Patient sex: M
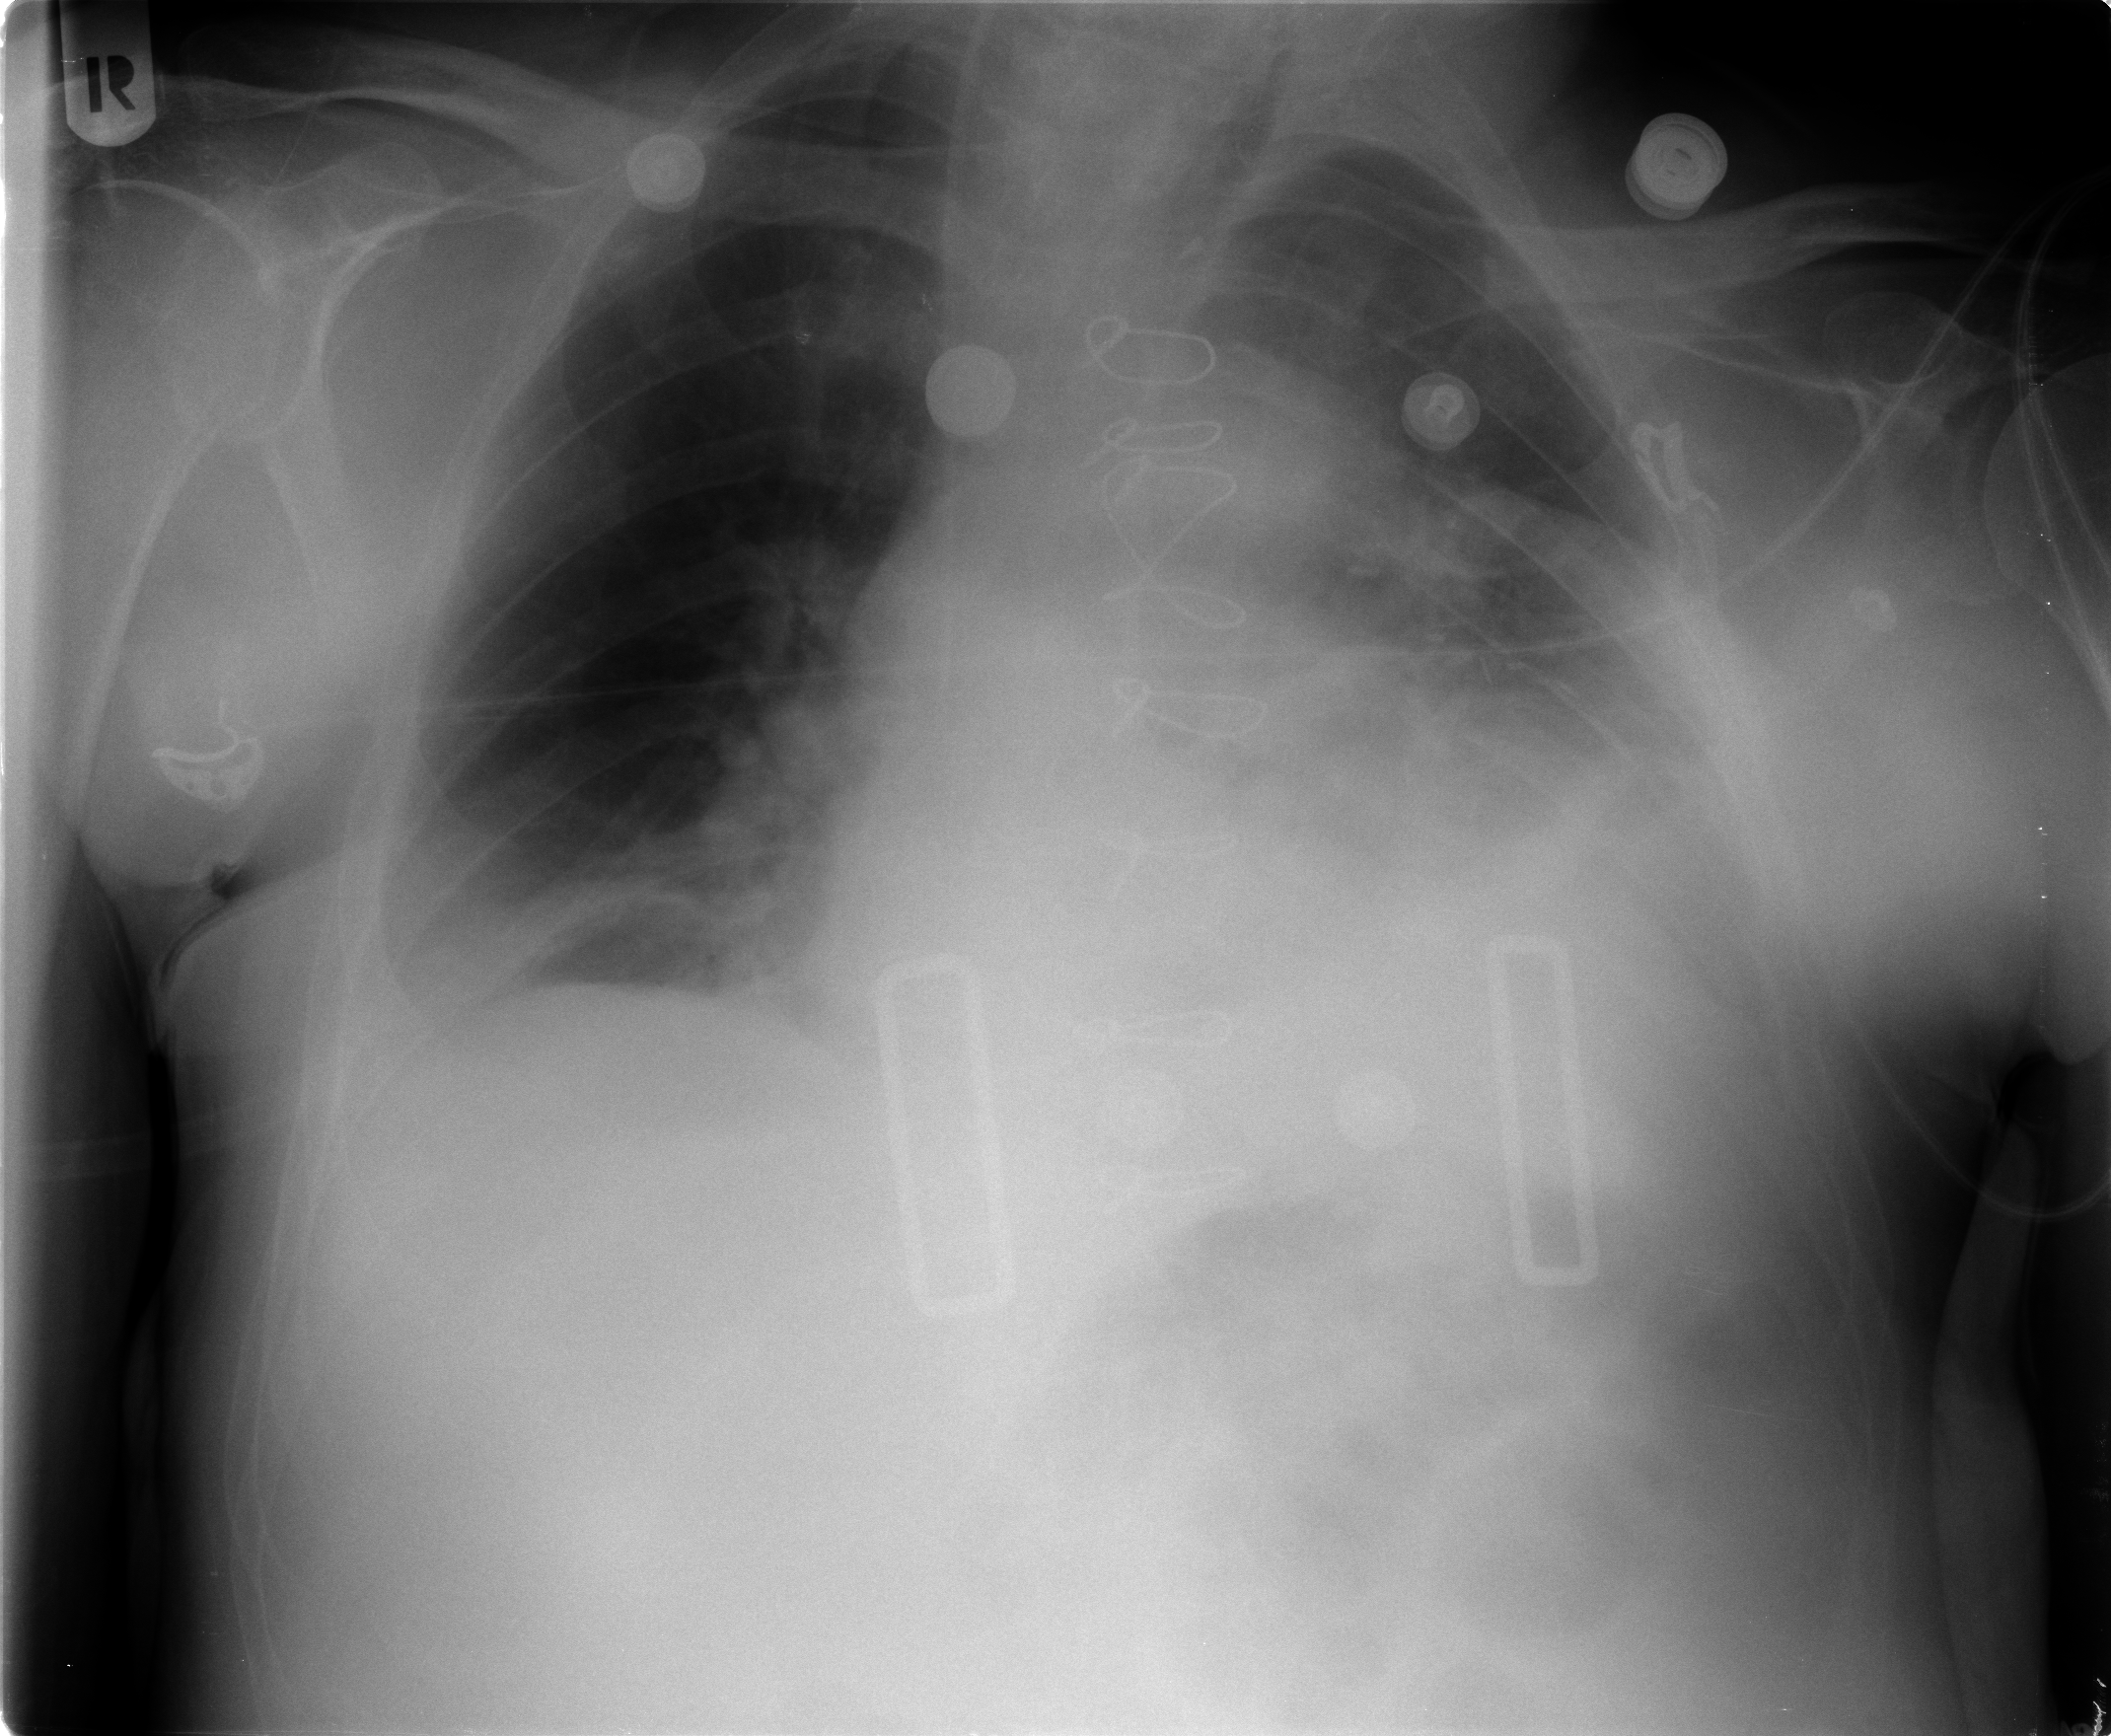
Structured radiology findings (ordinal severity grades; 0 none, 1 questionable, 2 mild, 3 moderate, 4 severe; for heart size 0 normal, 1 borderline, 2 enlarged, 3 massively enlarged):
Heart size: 2
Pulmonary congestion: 2
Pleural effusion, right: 2
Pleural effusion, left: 3
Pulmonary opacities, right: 0
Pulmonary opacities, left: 0
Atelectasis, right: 2
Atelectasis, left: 3